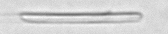
Label: fiber